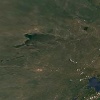
Label: land